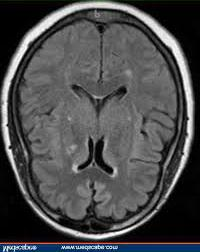
Label: notumor